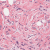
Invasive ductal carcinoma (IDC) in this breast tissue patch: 1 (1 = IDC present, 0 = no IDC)